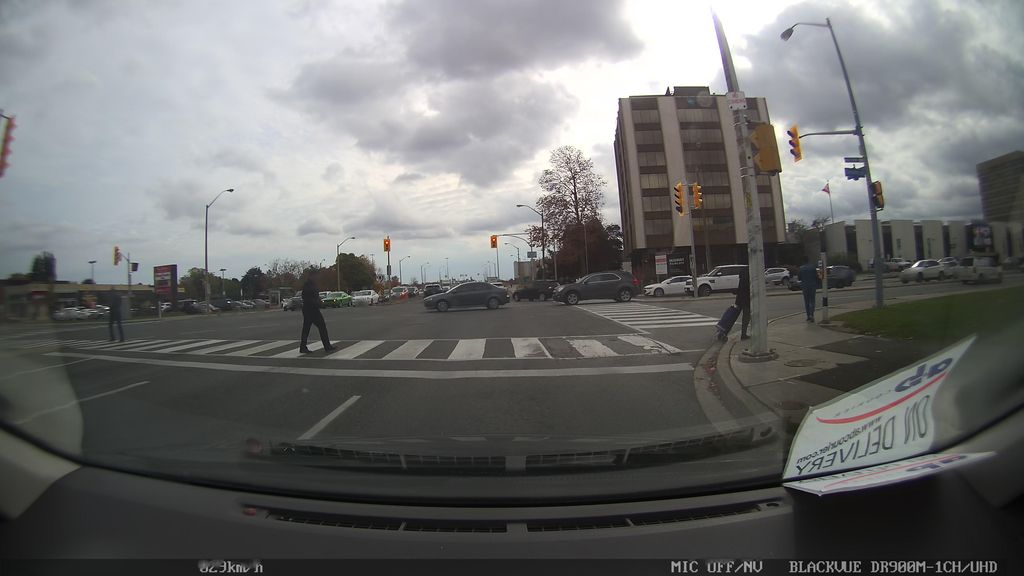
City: toronto